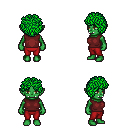
a pixel art fantasy rpg character, female body template, orc, green skin, maroon sleeveless shirt, red pants, green curly afro hairstyle, four views (front, back, left, right), 2x2 character sprite sheet, small pixel art, hard edges, no anti-aliasing